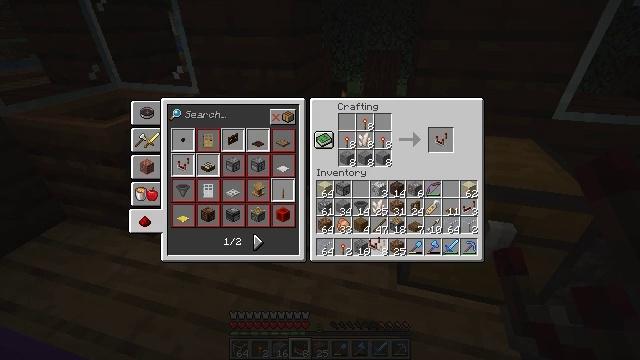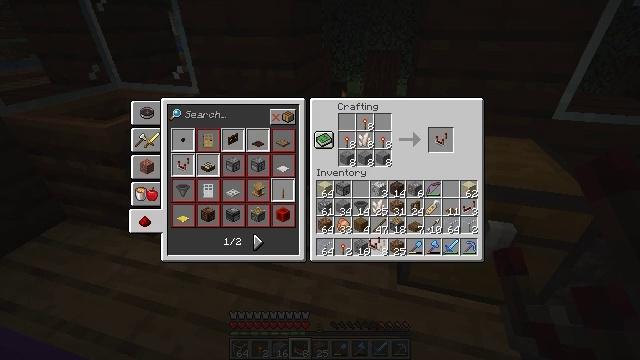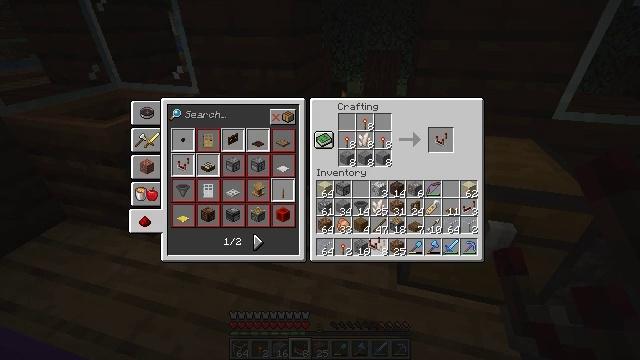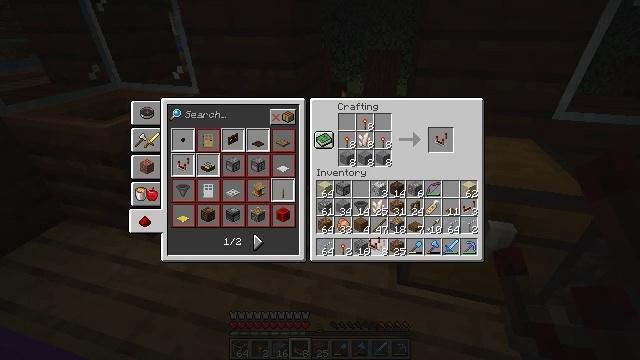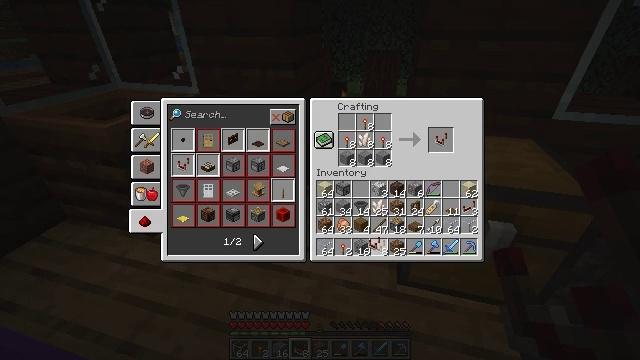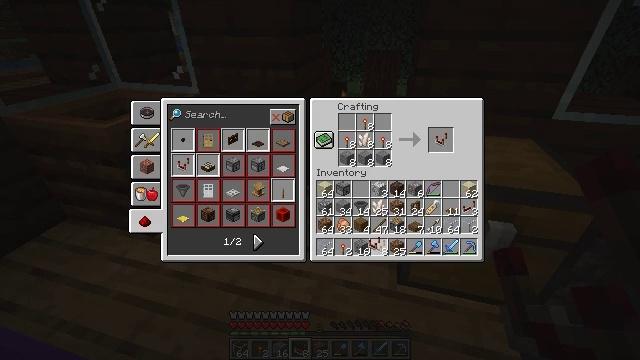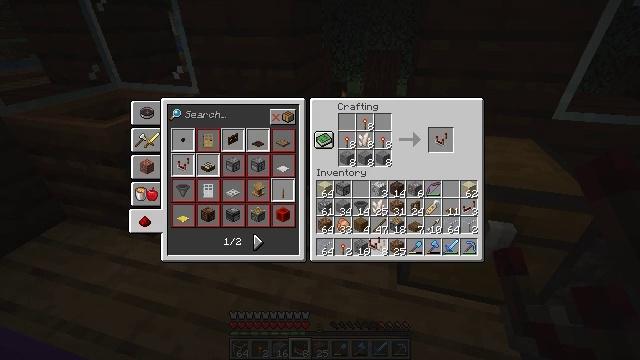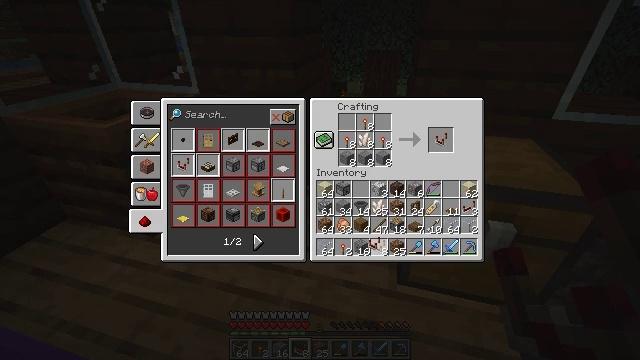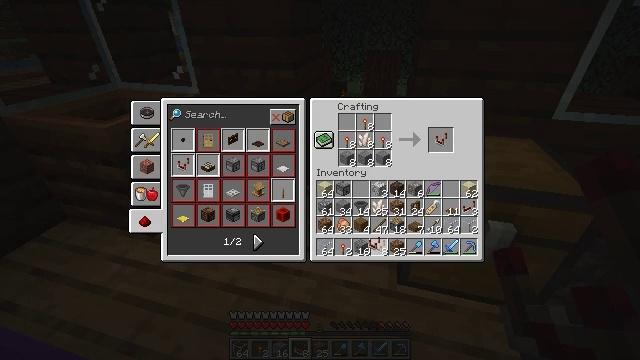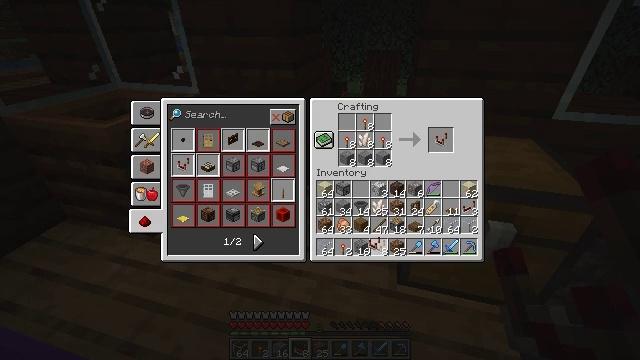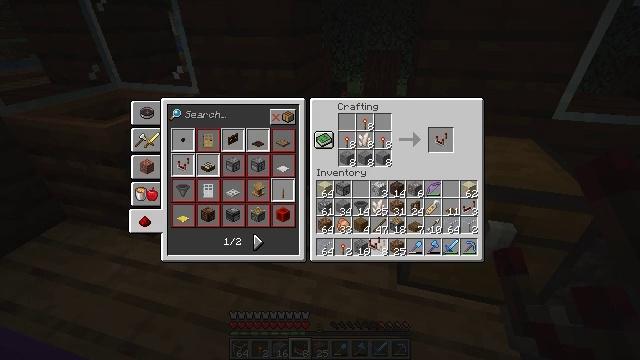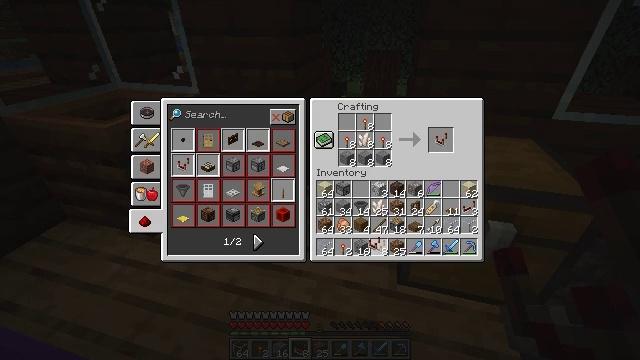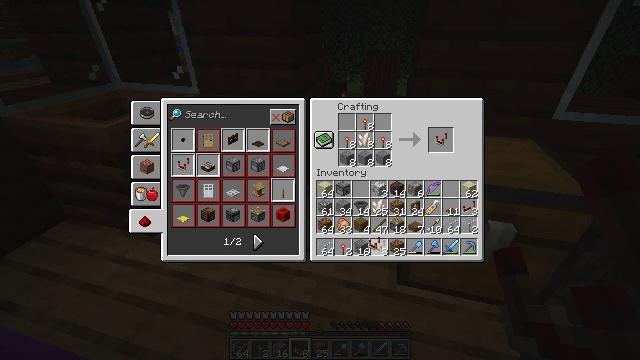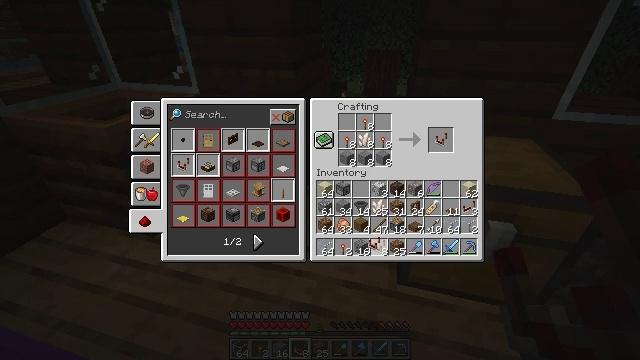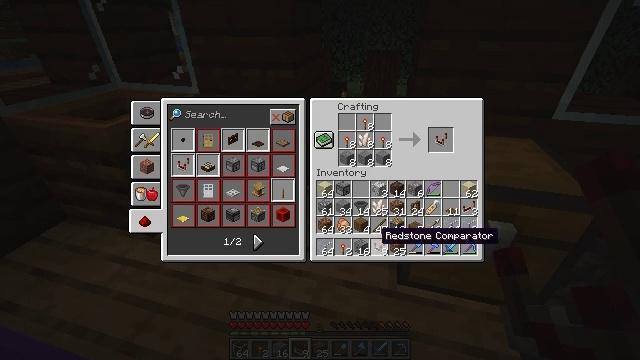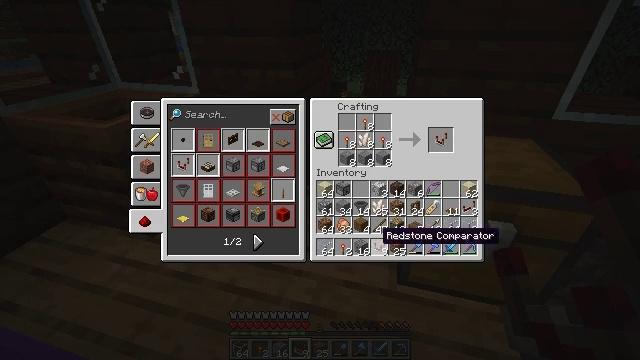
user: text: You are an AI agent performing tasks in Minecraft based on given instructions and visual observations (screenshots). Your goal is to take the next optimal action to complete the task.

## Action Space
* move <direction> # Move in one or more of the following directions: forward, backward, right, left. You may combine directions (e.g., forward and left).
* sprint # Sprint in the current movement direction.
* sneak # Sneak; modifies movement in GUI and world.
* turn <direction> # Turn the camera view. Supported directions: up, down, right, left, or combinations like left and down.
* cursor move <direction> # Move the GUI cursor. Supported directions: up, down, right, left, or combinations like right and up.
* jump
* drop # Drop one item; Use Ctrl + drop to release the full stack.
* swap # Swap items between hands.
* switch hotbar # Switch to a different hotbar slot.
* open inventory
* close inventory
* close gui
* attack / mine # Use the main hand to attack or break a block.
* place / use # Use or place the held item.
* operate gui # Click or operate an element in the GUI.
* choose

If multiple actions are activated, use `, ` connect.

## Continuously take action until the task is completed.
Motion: motion action
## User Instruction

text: Make a comparator with the right materials.
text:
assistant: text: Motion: no_op
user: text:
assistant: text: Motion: no_op
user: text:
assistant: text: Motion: no_op
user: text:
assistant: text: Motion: no_op
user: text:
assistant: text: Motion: no_op
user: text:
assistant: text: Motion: no_op
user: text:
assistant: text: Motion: no_op
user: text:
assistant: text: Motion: no_op
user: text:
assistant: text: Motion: no_op
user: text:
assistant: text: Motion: no_op
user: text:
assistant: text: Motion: no_op
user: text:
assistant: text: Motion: operate gui
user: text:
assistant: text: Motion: operate gui
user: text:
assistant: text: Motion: no_op
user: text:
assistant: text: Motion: no_op
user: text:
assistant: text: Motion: cursor move right and up
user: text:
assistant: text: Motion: cursor move right and up
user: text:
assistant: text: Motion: cursor move right and up
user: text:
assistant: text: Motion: cursor move right and up
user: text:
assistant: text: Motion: cursor move right and up
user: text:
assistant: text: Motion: cursor move right and up
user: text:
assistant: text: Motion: cursor move up
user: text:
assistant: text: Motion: no_op
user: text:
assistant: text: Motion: no_op
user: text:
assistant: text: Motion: no_op
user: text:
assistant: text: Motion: no_op
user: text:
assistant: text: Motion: no_op
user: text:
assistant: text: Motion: no_op
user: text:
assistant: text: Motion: operate gui
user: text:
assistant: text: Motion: operate gui